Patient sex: M
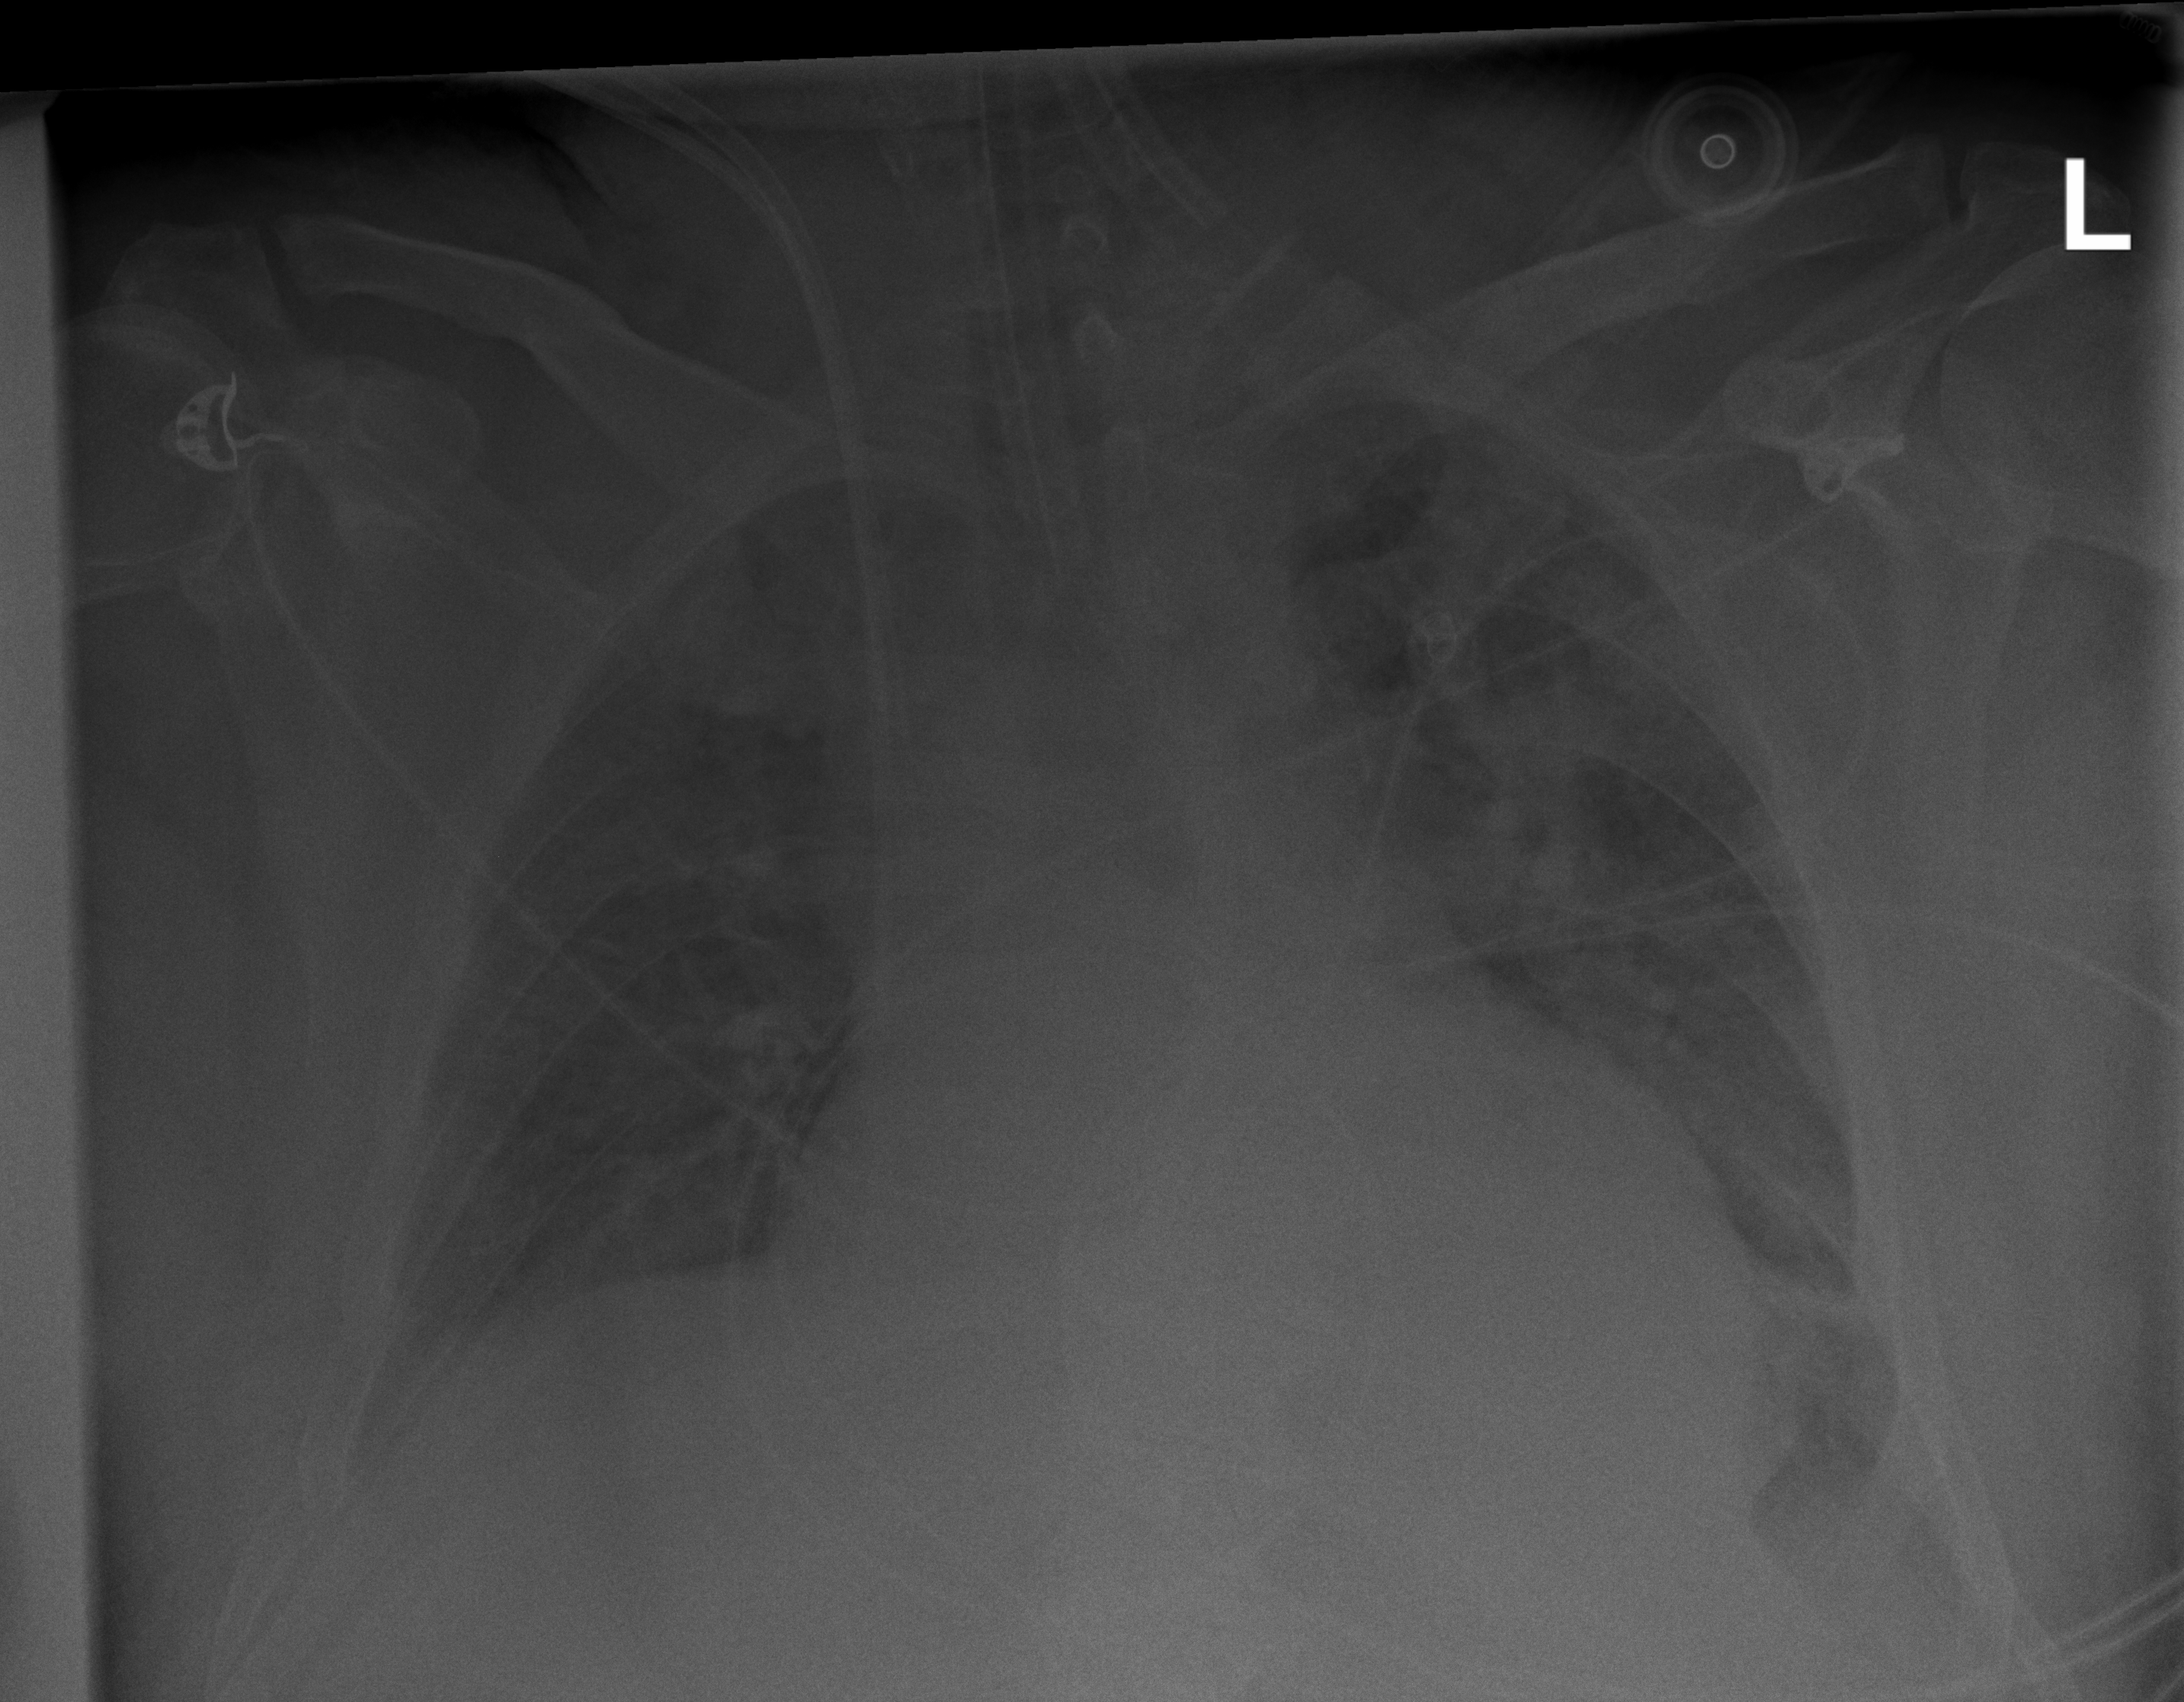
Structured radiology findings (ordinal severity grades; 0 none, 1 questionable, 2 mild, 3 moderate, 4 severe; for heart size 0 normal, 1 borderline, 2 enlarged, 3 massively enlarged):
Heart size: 2
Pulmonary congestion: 2
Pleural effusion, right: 0
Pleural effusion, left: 0
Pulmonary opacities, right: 2
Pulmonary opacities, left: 2
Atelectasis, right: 2
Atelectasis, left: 2